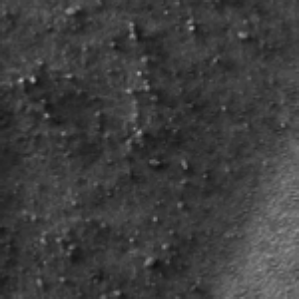
Label: frost